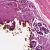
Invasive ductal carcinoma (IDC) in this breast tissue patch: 0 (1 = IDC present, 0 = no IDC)